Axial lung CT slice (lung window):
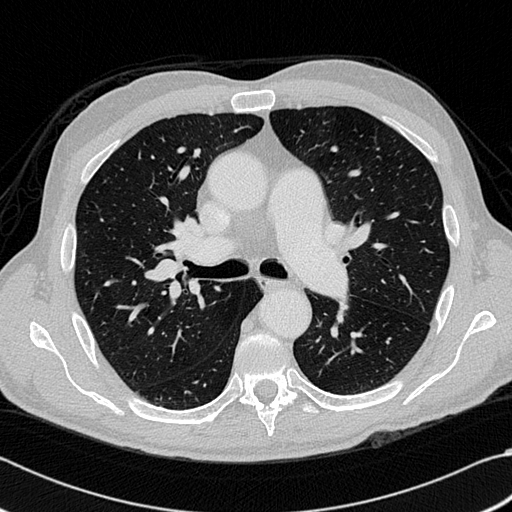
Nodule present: no